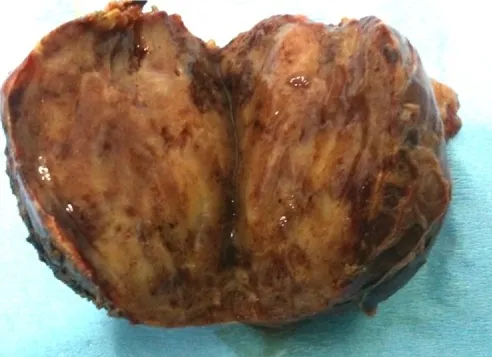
Specimen.
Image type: medical_photograph (other_medical_photograph)